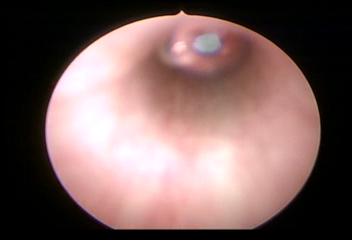
Modality: WLC
Class: Normal mucosa
Bladder cancer association: No